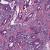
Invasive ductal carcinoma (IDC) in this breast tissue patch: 1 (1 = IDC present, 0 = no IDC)